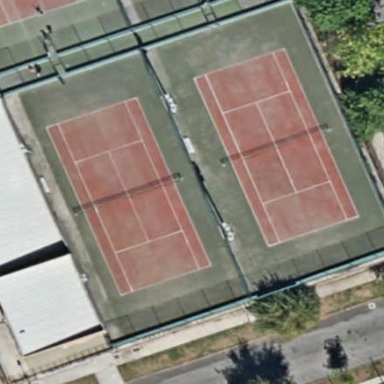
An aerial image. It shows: Tennis court on the leisure land pitch.